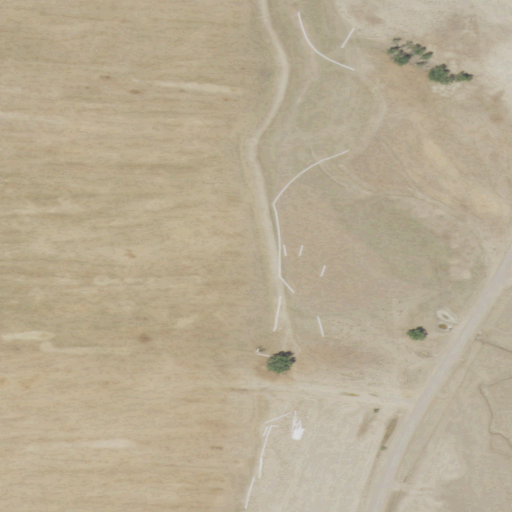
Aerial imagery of valley in Montana named East Keggy Coulee containing grassland, herbaceous wetlands, pasture, shrub, cultivated crops, and woody wetlands